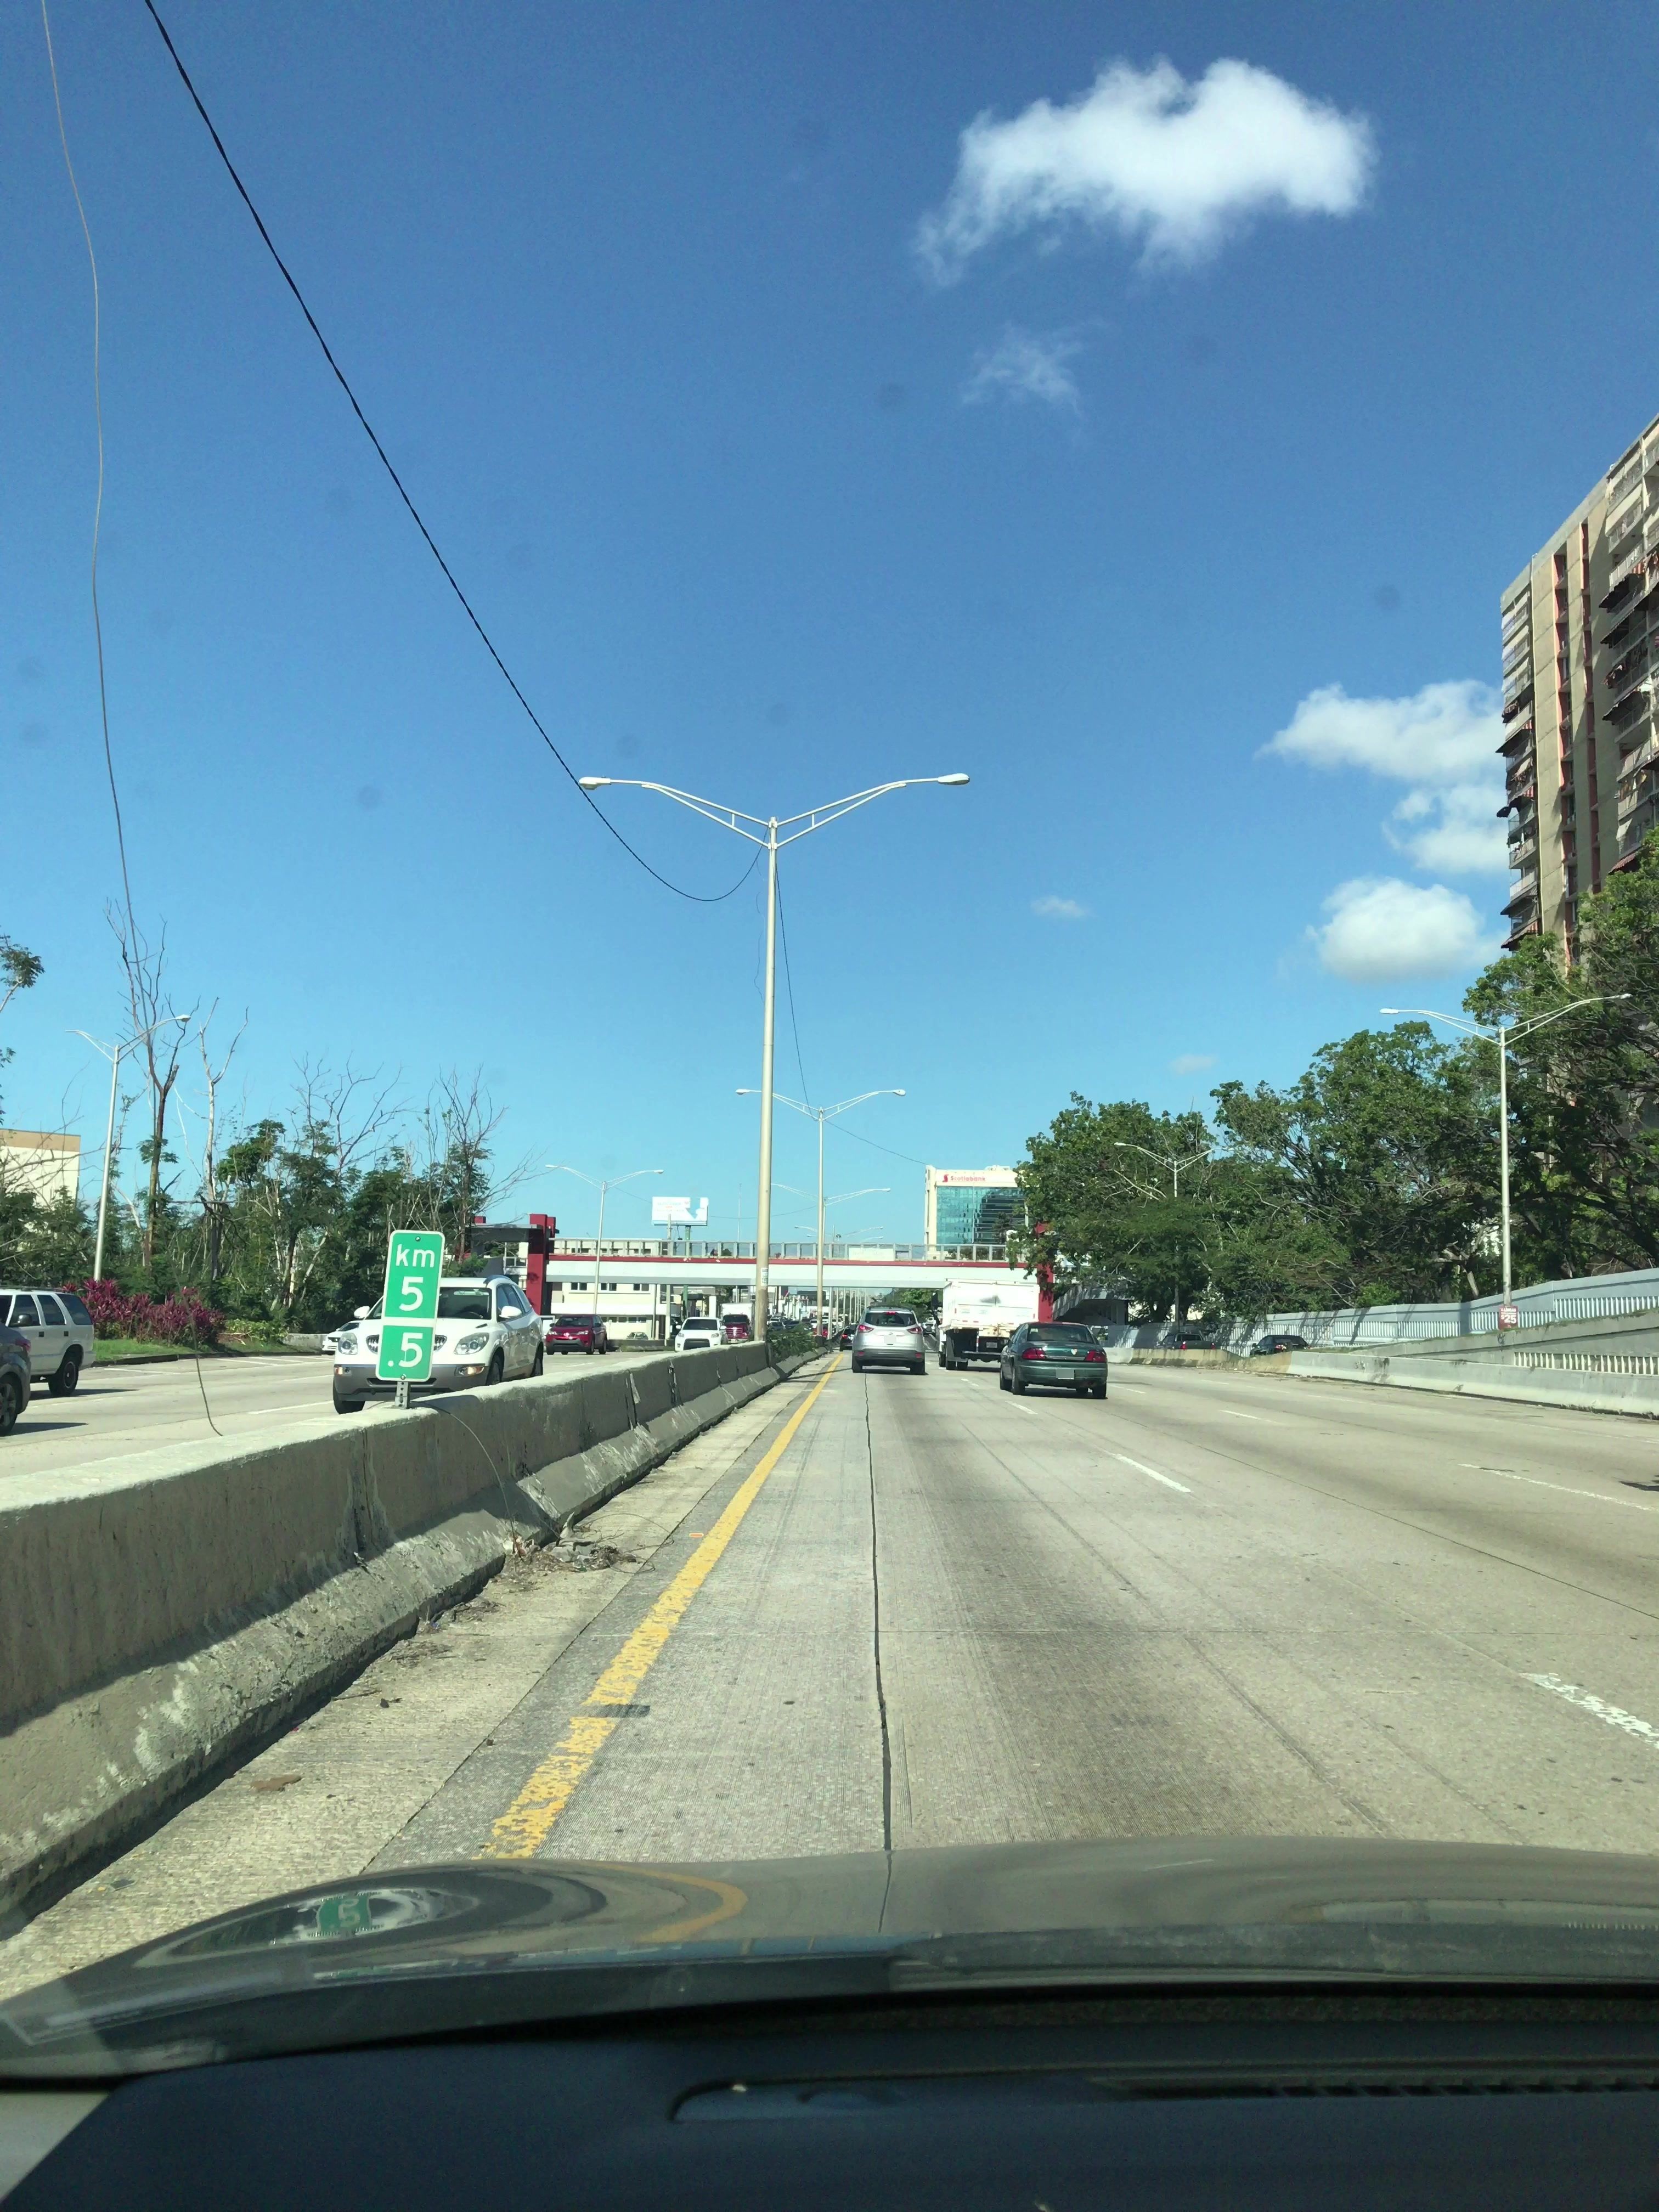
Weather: clear
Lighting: day
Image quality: good
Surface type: driving surface
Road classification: trunk, motorway
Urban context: urban centre
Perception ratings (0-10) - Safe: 1.57, Lively: 1.15, Beautiful: 0.87, Boring: 4.91, Depressing: 5.81, Wealthy: 3.27